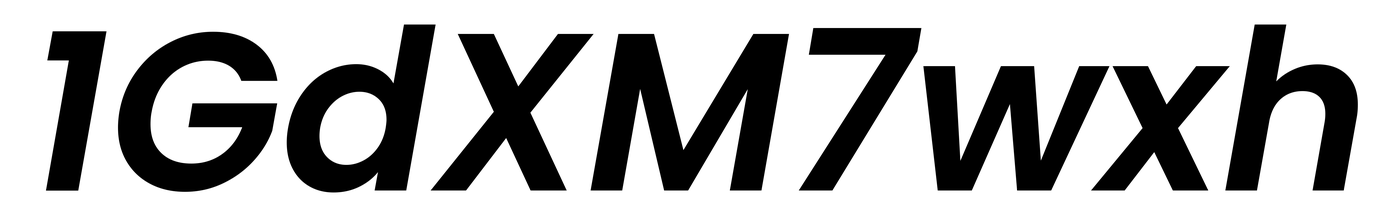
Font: Poppins-SemiBoldItalic